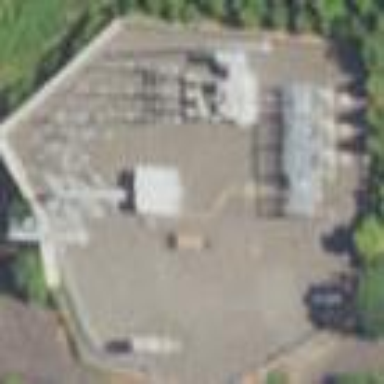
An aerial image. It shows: Traction substation for power supply.